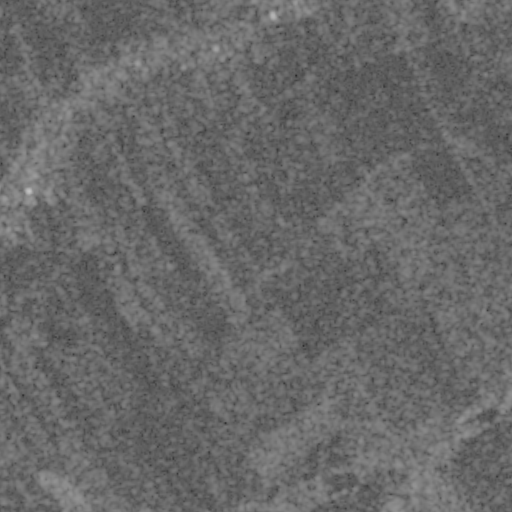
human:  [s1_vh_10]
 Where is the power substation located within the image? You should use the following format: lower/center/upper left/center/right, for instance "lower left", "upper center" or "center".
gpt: The power substation is located in the center left of the image.
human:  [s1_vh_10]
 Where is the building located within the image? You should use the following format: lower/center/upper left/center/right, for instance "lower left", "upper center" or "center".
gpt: There is no building in the image.

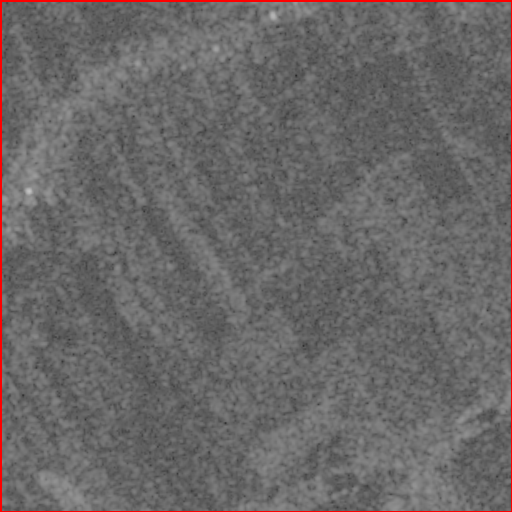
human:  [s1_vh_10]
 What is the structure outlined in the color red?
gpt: The structure outlined in red is a crop field.
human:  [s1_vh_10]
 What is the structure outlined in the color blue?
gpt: There is no blue outline.